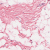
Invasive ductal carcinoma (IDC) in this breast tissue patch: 0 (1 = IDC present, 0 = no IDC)